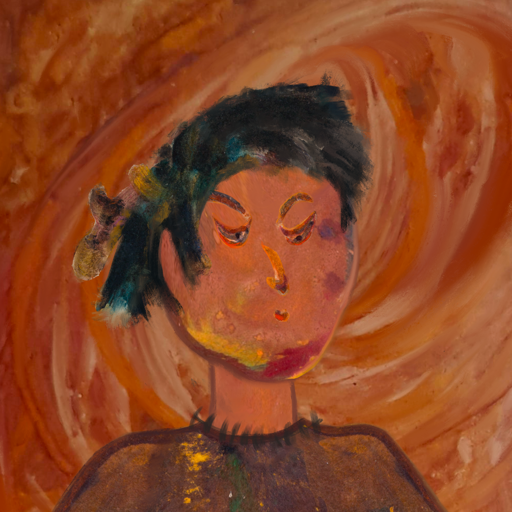
Background: Pious_Lady, Head And Neck Side: Mother_And_Son_Son, Face Side: Hypocrite, Bust: Comrade, Hair Side: Pipe, Head Accessory: Blank, Second Necklace: Blank, Necklace: In_The_Sun, Baby: Blank